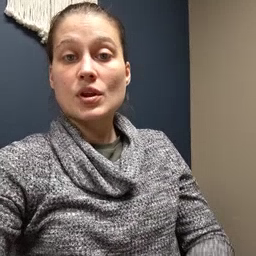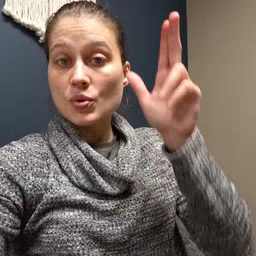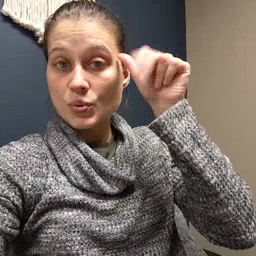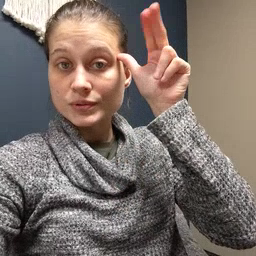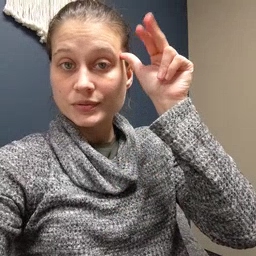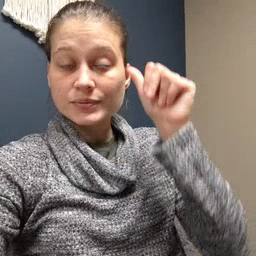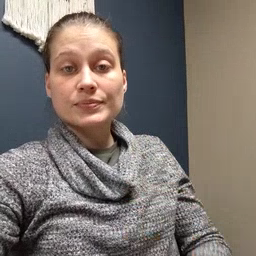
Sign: horse